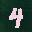
Label: 4